Question: After creating the model using 'h2o.randomForest', then using:
'''
perf <- h2o.performance(model, test)
print(perf)
'''
I get the following information (value 'H2OModelMetrics' object)
'''
H2OBinomialMetrics: drf
MSE: <PHONE>
RMSE: <PHONE>
LogLoss: <PHONE>
Mean Per-Class Error: <PHONE>
AUC: <PHONE>
Gini: <PHONE>
Confusion Matrix (vertical: actual; across: predicted)
for F1-optimal threshold:
0 1 Error Rate
0 2109 1008 0.323388 =1008/3117
1 257 350 0.423394 =257/607
Totals 2366 1358 0.339689 =1265/3724
Maximum Metrics: Maximum metrics at their respective thresholds
metric threshold value idx
1 max f1 0.080124 0.356234 248
2 max f2 0.038274 0.515566 330
3 max f0point5 0.173215 0.330006 131
4 max accuracy 0.288168 0.839957 64
5 max precision 0.941437 1.000000 0
6 max recall 0.002550 1.000000 397
7 max specificity 0.941437 1.000000 0
8 max absolute_mcc 0.113838 0.201161 195
9 max min_per_class_accuracy 0.071985 0.621087 262
10 max mean_per_class_accuracy 0.078341 0.626921 251
Gains/Lift Table: Extract with 'h2o.gainsLift(<model>, <data>)'
or 'h2o.gainsLift(<model>, valid=<T/F>, xval=<T/F>)'
'''
I use to look at sensitivity (recall) and specificity for comparing the quality of my prediction model, but with the information provided I am not able to understand in terms of such metrics. Based on above information how can I evaluate the quality of my prediction?
If I compute such metrics using the confusion matrix I get: 'sens=0.58', 'spec=0.68'that is different from the information provided.
If there any way to get such values like we have using 'confusionMatrix' from 'caret' package?
For me it is more intuitive this metric:

than 'logLoss' metric.
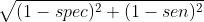
Answer: The binomial classification models in h2o return a probability ('p') of the prediction being a "1" (and they also, redundantly will tell you the probability of it being a "0", i.e. '1-p').
To use this model you have to decide the . E.g. you could split it down the middle, if 'p > 0.5' for "1", then it is "1", otherwise it is a "0". But you could choose other values, and what you are seeing in this report is the model quality at different cutoffs: that is what you are seeing in the "threshold" column. The extreme values (remember, based on the 'test' data you have given it) are these two:
'''
5 max precision 0.941437 1.000000 0
6 max recall 0.002550 1.000000 397
'''
I.e. if you specify the cutoff as 0.94, it has perfect precision, and if you specify the cutoff as 0.00255 it has perfect recall.
The default confusion matrix it shows is using this line:
'''
3 max f0point5 0.173215 0.330006 131
'''
(The answer to <URL>
Personally, I find max accuracy the most intuitive:
'''
4 max accuracy 0.288168 0.839957 64
'''
I.e. maximum accuracy means the threshold which has the lowest error.
Whichever of these metrics you decide is most suitable, you are still left with having to decide a threshold, for your real-world unseen data. One approach is to use the threshold from the table, based on your test data (so if I think max accuracy is most important, I would use a threshold of 0.288 in my live application.) But I've found that averaging the threshold from the test data and from the train data to give more solid results.
P.S. After resisting for a while, I've come around to being a fan of <URL> tended to be more robust when turned into real-world applications.